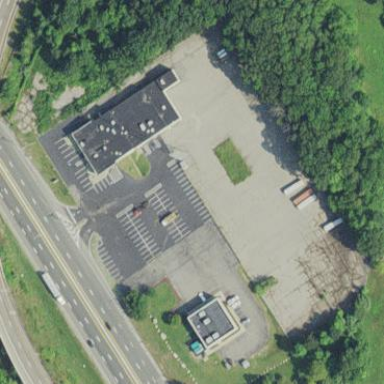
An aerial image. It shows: Commercial area.